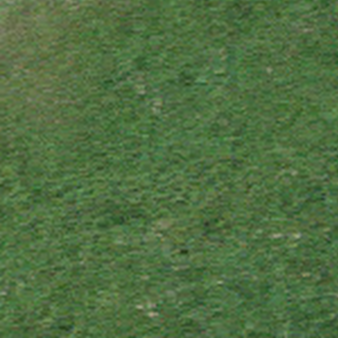
Label: other